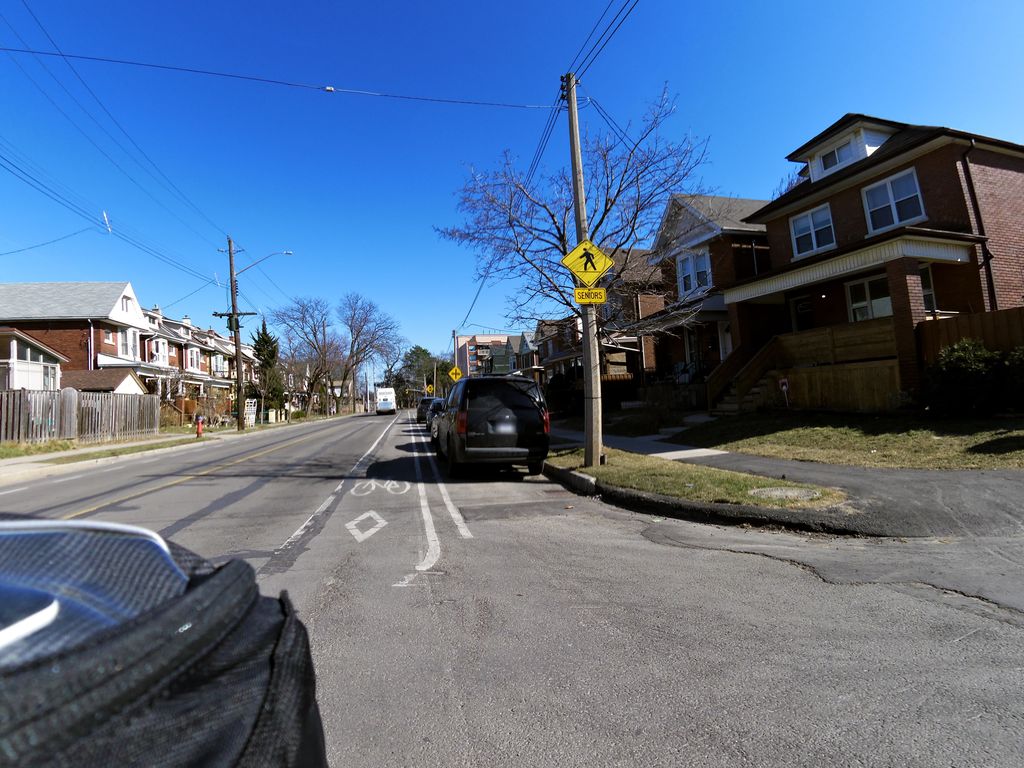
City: hamilton